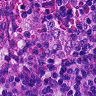
Metastatic tissue present: no